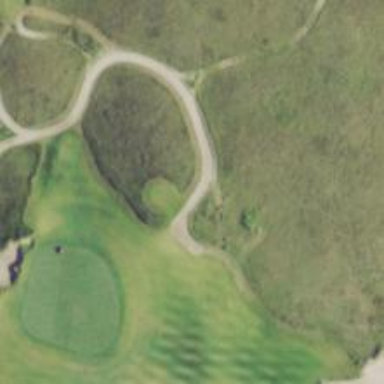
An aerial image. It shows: Footway that doubles as golf path.